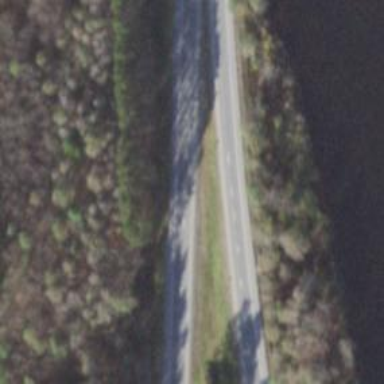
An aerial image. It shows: This image shows trunk highway that functions as expressway.